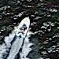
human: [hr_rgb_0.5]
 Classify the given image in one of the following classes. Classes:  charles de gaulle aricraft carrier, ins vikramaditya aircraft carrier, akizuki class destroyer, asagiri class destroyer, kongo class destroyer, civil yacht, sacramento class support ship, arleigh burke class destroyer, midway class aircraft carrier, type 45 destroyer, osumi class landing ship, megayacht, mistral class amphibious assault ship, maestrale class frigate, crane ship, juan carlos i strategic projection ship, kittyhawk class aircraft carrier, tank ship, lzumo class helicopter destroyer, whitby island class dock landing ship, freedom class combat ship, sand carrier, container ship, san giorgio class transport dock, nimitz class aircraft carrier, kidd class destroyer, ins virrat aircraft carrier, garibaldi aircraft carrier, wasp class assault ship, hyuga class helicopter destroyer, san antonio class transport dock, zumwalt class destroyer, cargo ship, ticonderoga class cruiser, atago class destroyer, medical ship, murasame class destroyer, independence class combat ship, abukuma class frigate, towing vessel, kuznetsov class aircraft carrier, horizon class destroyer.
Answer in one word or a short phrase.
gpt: Civil yacht